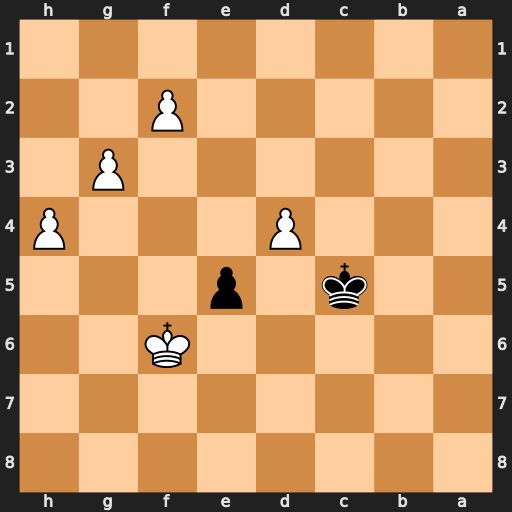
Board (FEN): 8/8/5K2/2k1p3/3P3P/6P1/5P2/8
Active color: b
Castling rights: -
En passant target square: -
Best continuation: exd4 g4 d3 g5 d2 g6 d1=Q